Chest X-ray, AP view. Patient: 21 years old, sex F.
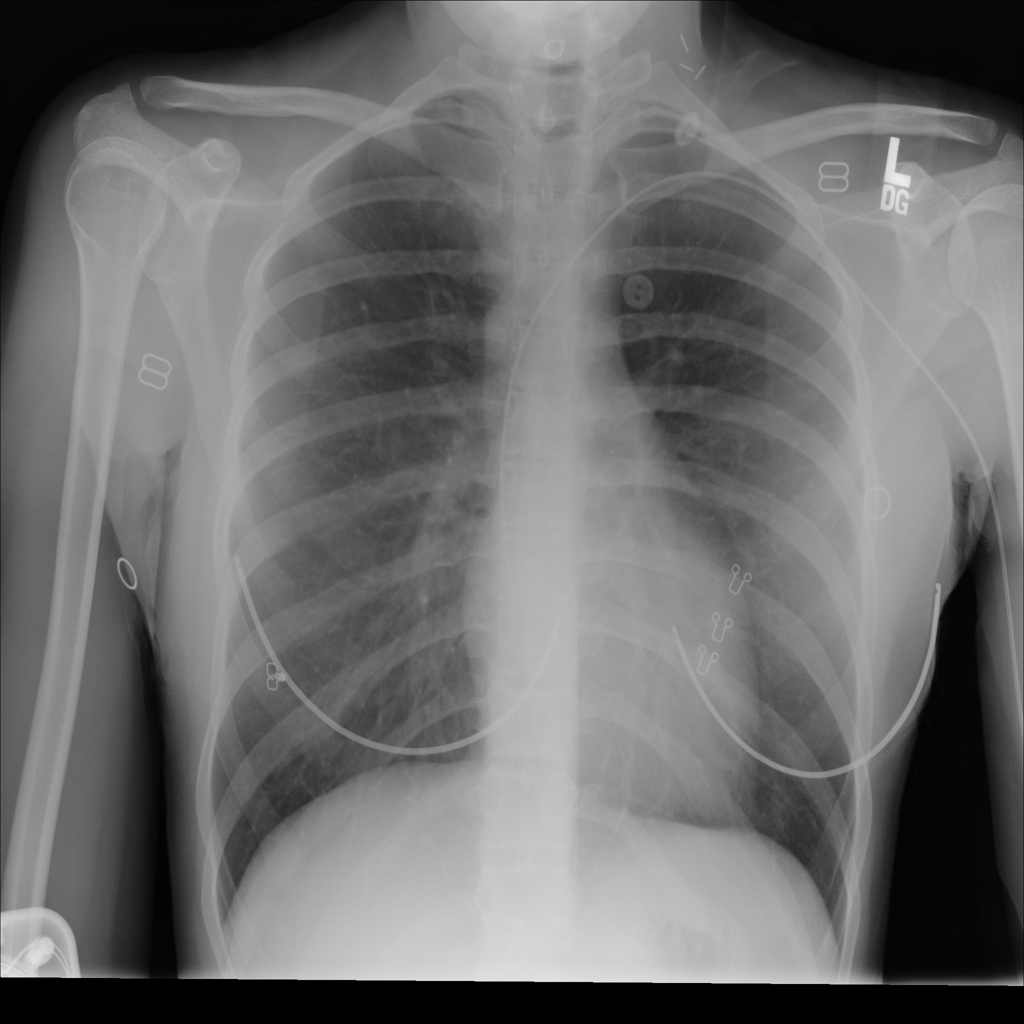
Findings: No Finding